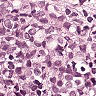
Metastatic tissue present: yes